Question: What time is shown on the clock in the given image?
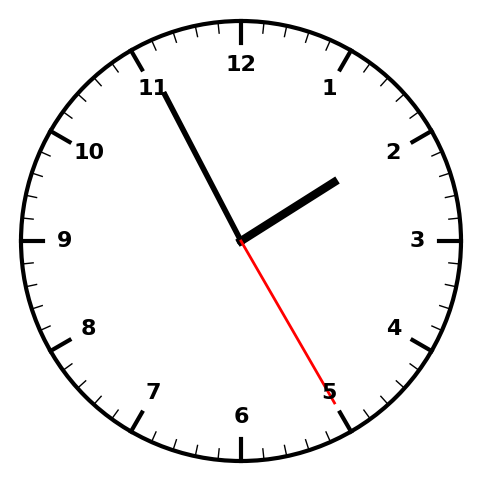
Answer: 01:55:25